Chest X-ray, AP view. Patient: 65 years old, sex F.
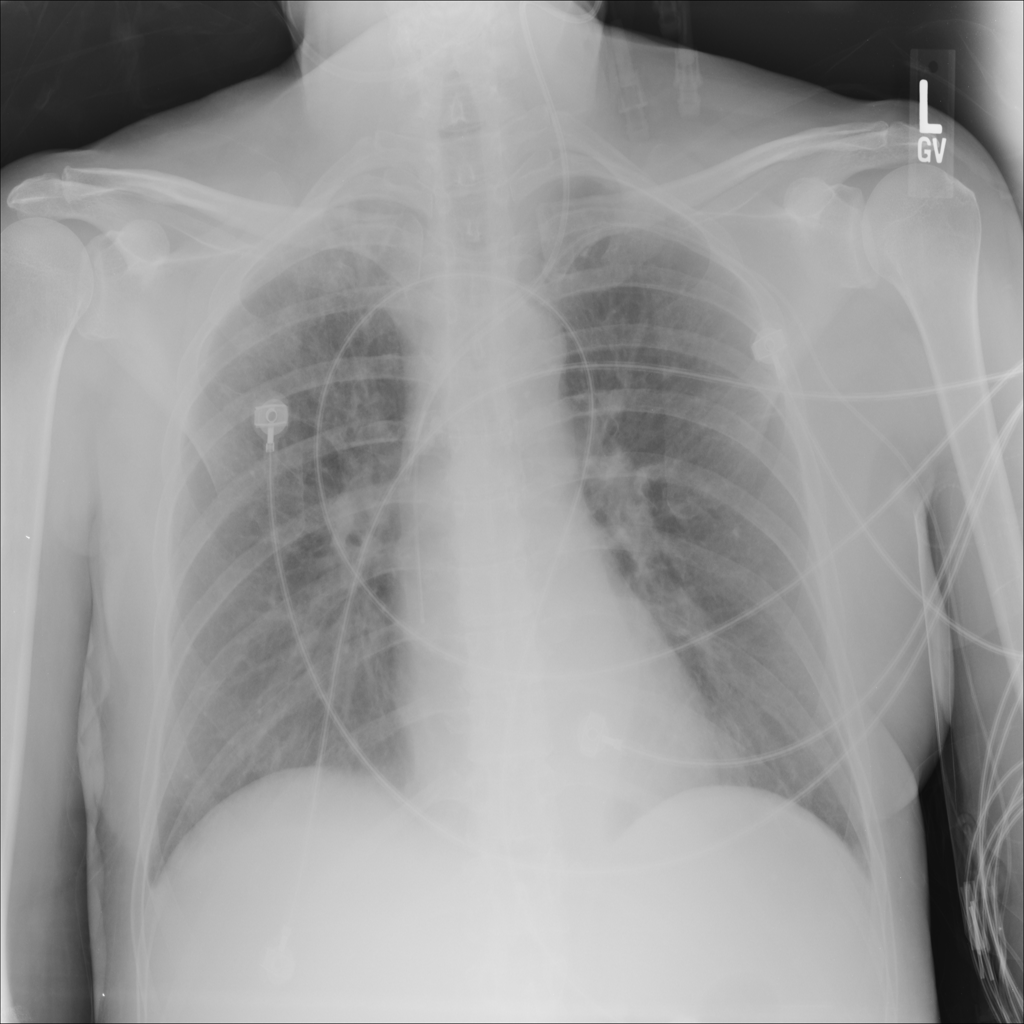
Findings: No Finding